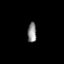
Tissue: lung
Cell type: T cells
Senescence score: 0.2305
Nuclear area (px): 173
Mean DAPI intensity: 139.613